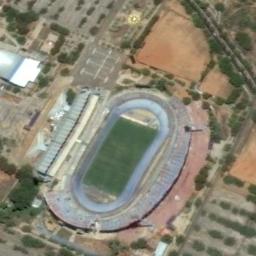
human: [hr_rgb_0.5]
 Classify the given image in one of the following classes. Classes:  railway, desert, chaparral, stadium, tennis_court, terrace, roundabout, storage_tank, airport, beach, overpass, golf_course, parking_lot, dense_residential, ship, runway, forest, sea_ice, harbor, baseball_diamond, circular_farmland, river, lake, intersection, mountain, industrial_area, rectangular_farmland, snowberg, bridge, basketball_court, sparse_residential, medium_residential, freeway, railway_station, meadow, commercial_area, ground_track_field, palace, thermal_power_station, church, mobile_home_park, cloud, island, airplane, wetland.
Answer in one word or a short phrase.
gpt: stadium